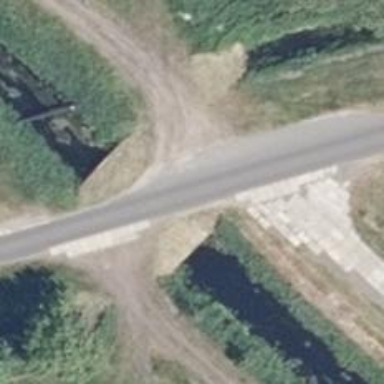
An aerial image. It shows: Unclassified road with asphalt surface. It is bicycle road.